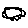
Label: sun